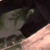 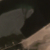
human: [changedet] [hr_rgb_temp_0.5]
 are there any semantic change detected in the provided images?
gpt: Nothing has changed.